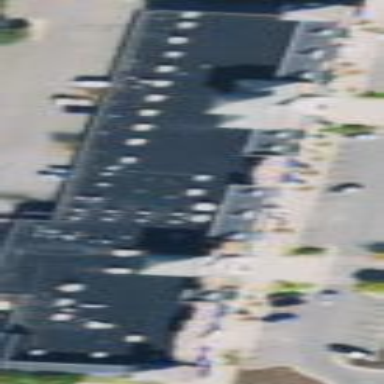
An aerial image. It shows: Retail building with flat roof.